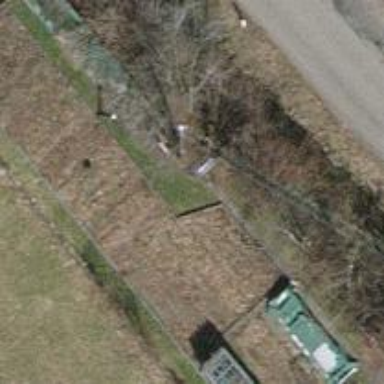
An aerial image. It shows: Power pole.